Question: Getting this error in Swift 2.0.
> Binary operator '|' cannot be applied to two UIViewAutoresizing operands
Here is the code:
'''
let view = UIView(frame: CGRect(x: 0, y: 0, width: 320, height: 568))
addSubview(view)
view.autoresizingMask = UIViewAutoresizing.FlexibleWidth | UIViewAutoresizing.FlexibleHeight
'''
Any idea what can be the problem?

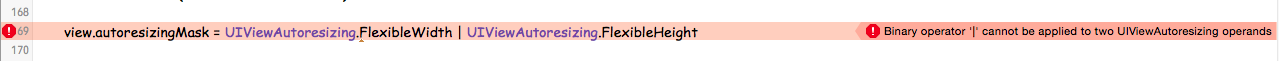
Answer: The 'OptionSetType' got an updated syntax for Swift 2.x and another update for Swift 3.x
'''
view.autoresizingMask = [.flexibleWidth, .flexibleHeight]
'''
'''
view.autoresizingMask = [.FlexibleWidth, .FlexibleHeight]
'''